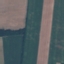
Label: AnnualCrop